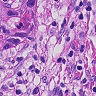
Metastatic tissue present: yes